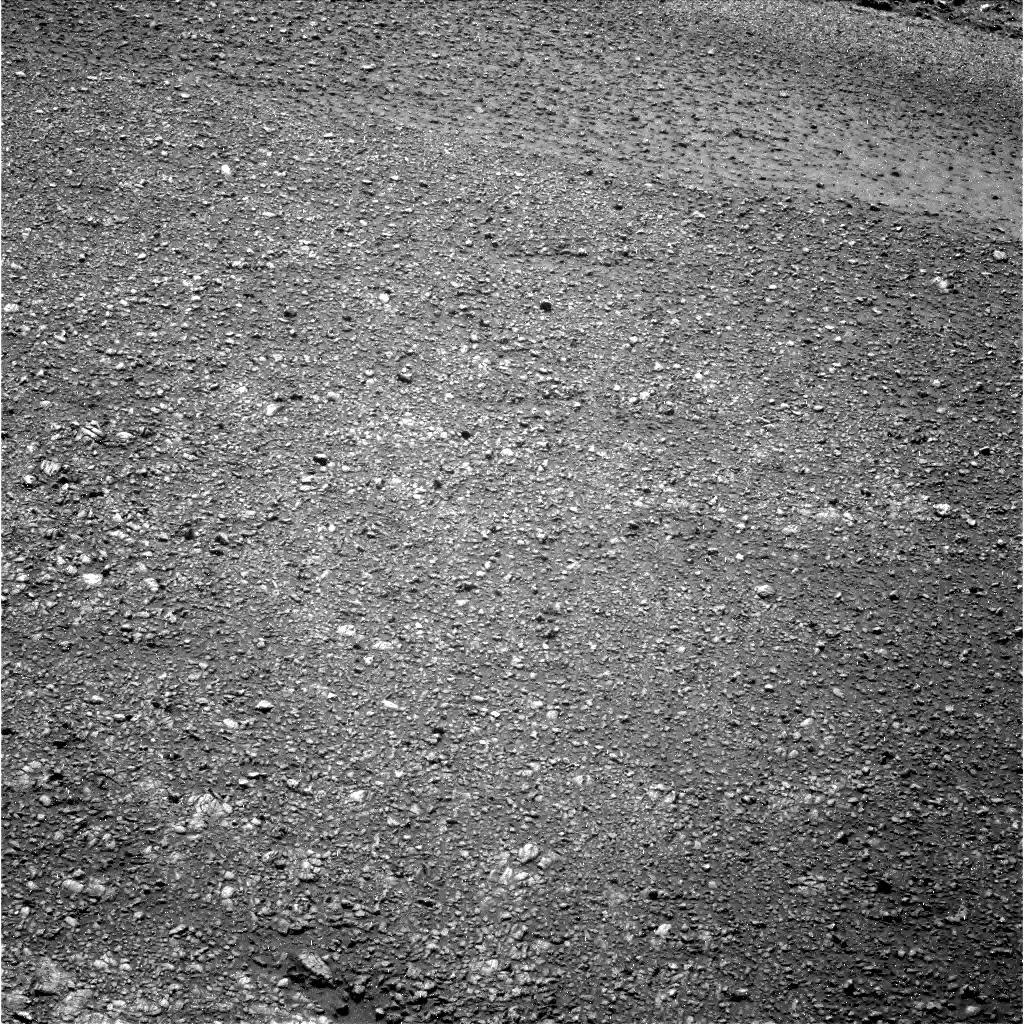
Terrain classes present: Bedrock, Gravel / Sand / Soil